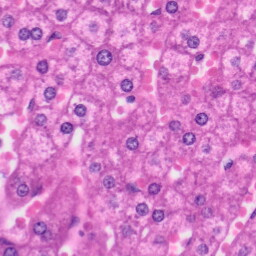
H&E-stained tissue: Liver